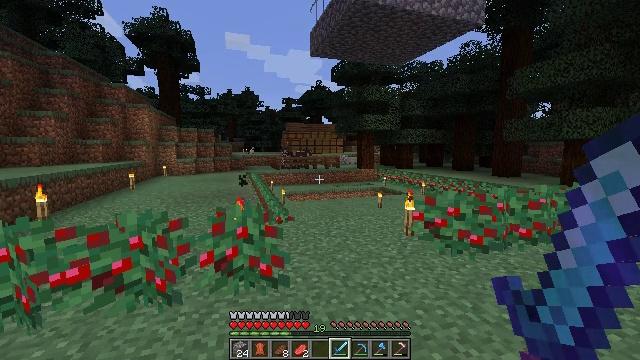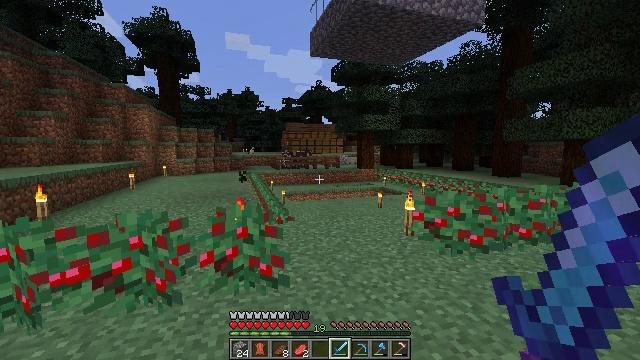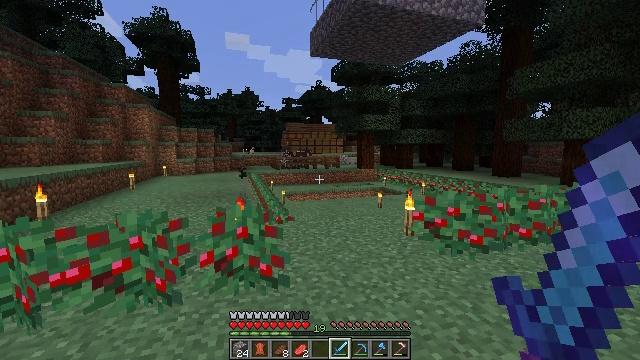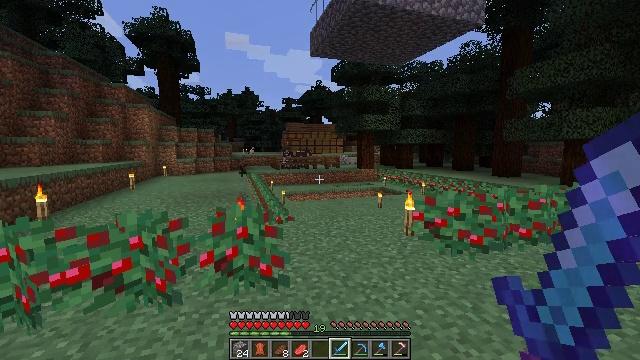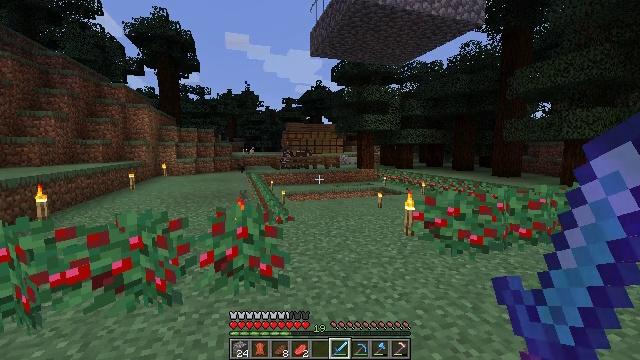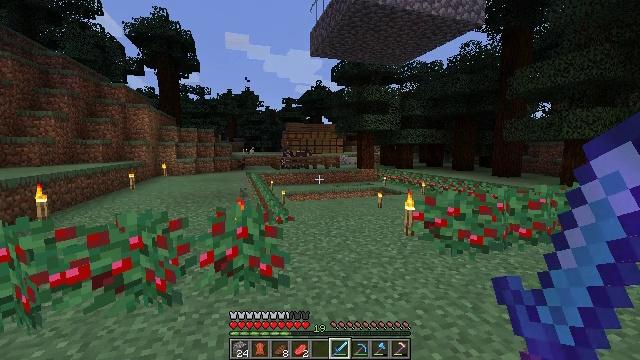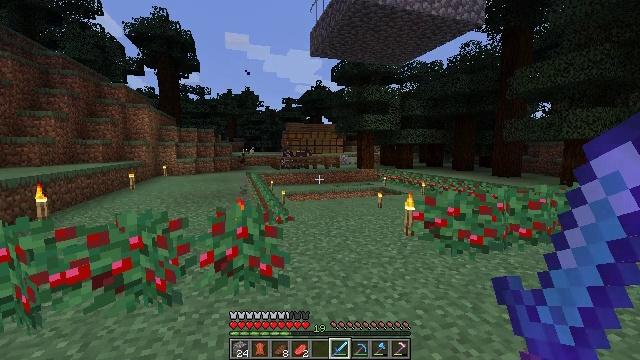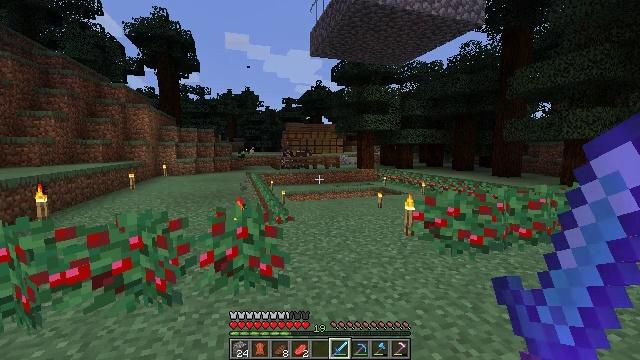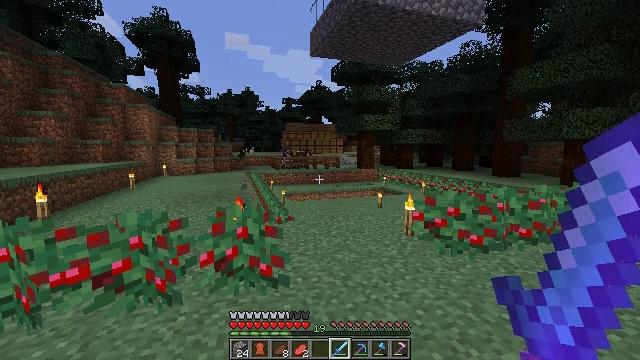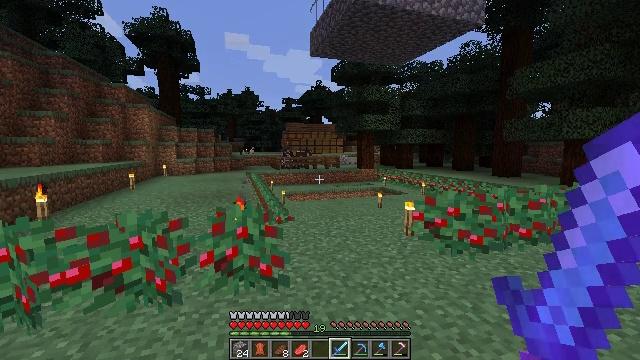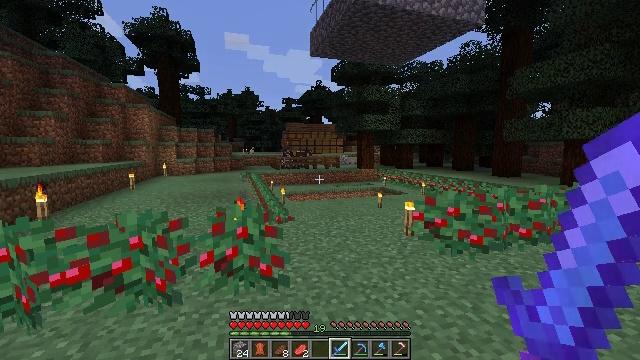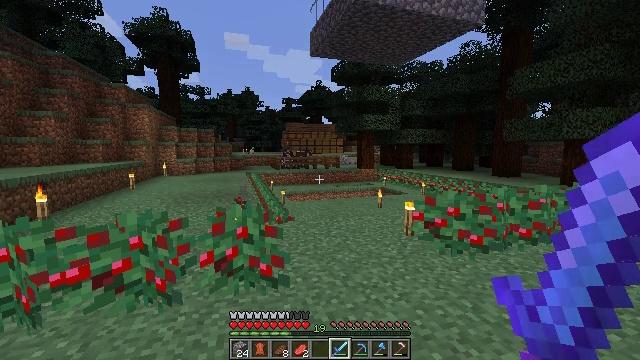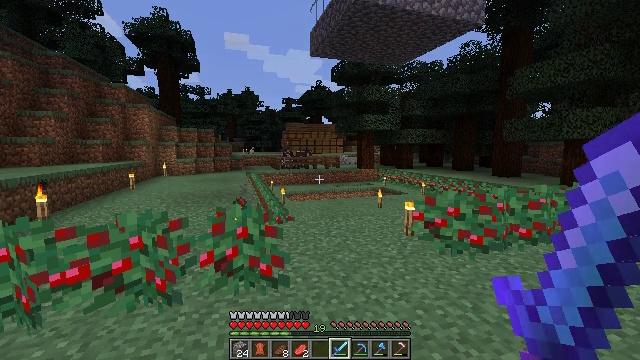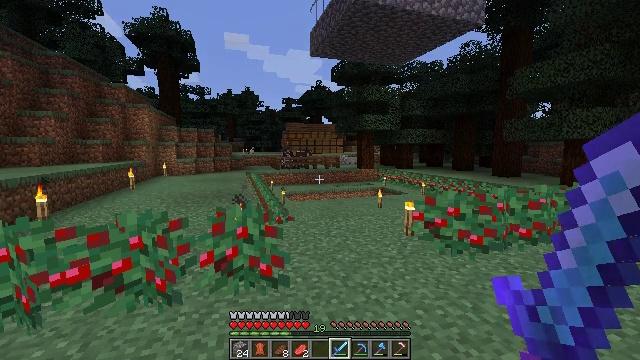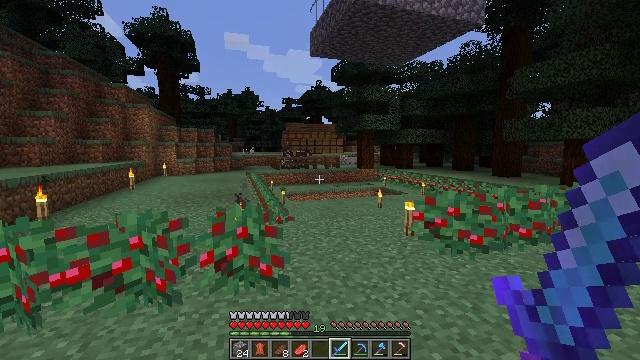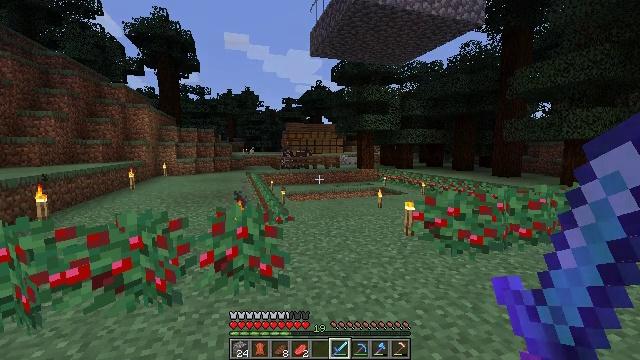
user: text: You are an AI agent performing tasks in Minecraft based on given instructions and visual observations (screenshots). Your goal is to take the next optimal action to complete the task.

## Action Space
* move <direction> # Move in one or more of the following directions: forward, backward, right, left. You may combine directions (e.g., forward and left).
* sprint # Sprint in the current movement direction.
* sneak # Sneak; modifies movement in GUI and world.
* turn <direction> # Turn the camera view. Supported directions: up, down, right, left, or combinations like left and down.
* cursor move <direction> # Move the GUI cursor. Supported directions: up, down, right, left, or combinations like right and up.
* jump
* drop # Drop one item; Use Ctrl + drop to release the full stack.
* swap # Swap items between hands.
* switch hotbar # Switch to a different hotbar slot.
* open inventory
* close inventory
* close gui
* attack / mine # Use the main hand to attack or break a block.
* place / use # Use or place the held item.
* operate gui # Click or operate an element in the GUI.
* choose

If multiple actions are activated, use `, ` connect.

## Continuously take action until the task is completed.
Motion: motion action
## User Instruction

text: Destroy the wheat to collect it.
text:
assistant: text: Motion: no_op
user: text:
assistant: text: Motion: no_op
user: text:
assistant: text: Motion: no_op
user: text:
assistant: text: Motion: no_op
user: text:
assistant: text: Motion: no_op
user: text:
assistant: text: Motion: no_op
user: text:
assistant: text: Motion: no_op
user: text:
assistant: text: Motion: no_op
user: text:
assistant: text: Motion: no_op
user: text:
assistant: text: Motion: no_op
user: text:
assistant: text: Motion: no_op
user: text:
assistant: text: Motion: no_op
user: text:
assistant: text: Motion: no_op
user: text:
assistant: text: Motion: no_op
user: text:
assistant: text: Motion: no_op
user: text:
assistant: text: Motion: no_op
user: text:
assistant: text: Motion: no_op
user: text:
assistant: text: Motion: no_op
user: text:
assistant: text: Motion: no_op
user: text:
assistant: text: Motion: no_op
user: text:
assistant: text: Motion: no_op
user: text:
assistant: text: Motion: no_op
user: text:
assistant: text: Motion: no_op
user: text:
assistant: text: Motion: no_op
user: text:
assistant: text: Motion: no_op
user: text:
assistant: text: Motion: no_op
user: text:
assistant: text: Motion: no_op
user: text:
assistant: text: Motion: no_op
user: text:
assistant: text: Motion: no_op
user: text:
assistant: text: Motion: no_op